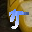
Label: 5